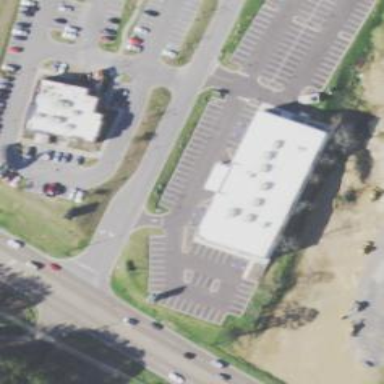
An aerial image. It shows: Healthcare clinic.